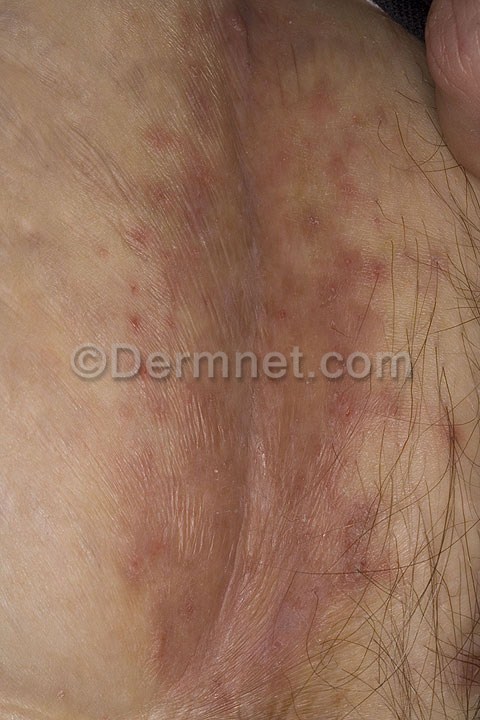
Disease: Tinea Ringworm Candidiasis and other Fungal Infections